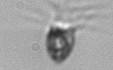
Label: Balanion